Field crop: tomato
Growth stage: 1
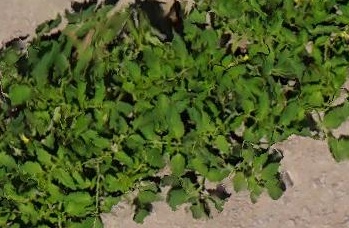
Species: tomato